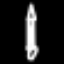
Label: pencil